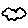
Label: cloud